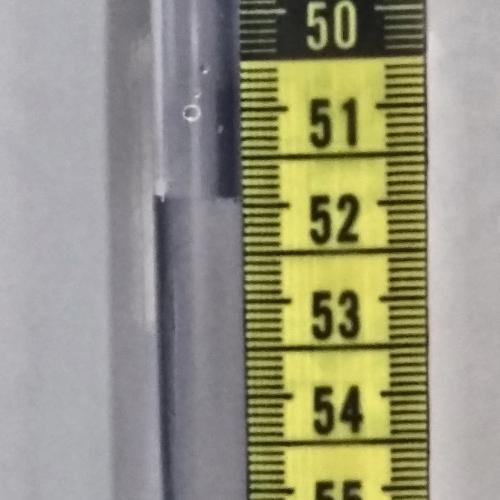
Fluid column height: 51.9 cm